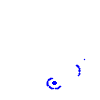
Particle: electron